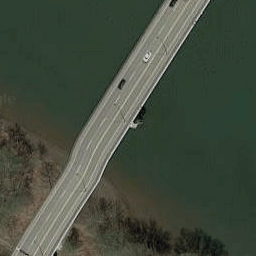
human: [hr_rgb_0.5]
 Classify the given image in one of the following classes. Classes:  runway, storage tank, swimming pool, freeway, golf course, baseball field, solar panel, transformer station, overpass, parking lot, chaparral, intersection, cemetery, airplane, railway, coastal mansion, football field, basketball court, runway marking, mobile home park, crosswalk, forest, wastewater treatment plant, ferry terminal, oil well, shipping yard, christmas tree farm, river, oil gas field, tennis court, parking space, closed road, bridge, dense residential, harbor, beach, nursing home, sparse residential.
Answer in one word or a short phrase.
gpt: bridge